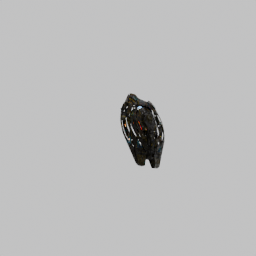
Label: mechanical